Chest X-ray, PA view. Patient: 58 years old, sex M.
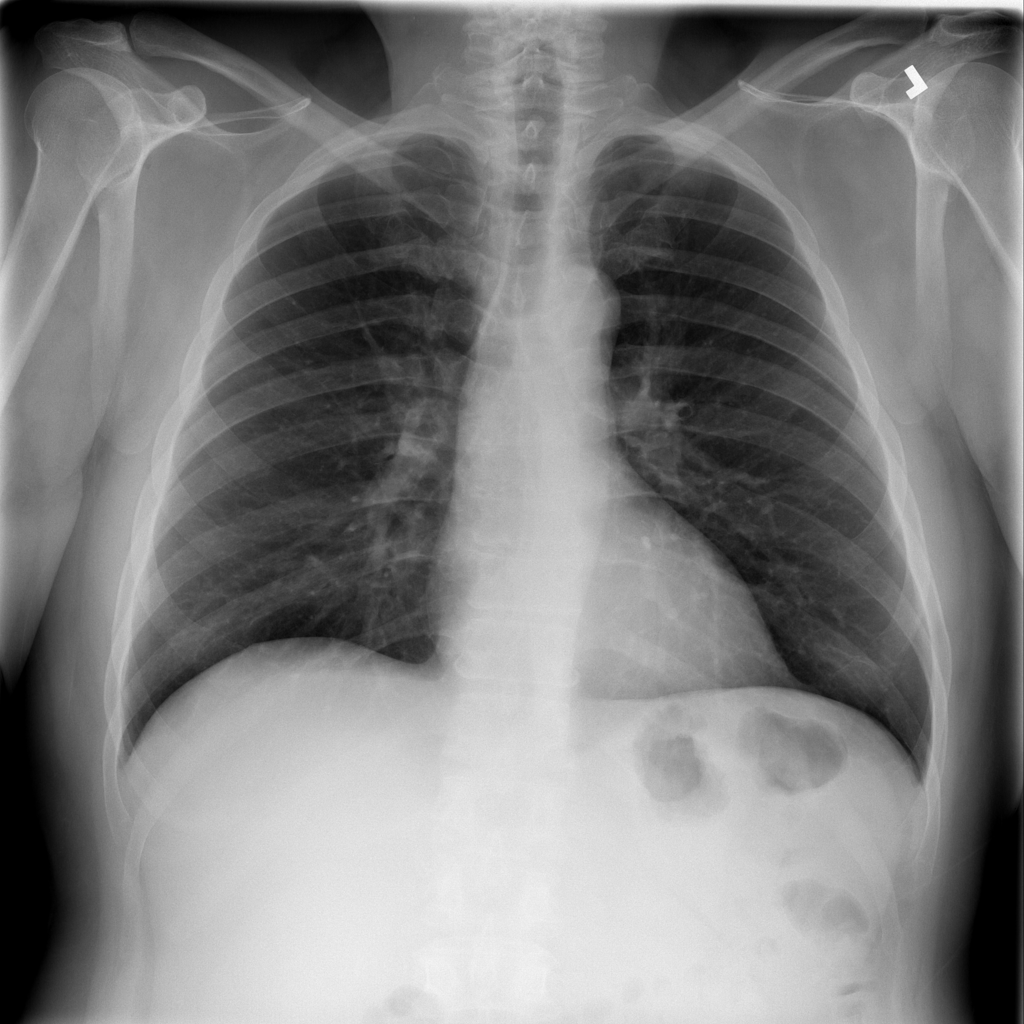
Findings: Infiltration